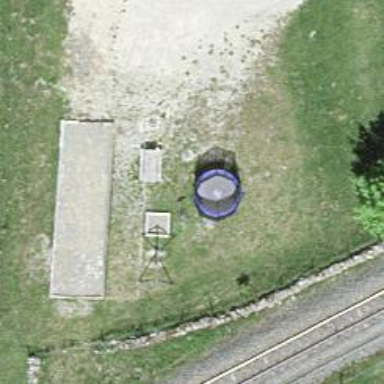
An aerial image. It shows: Playground area for leisure land.